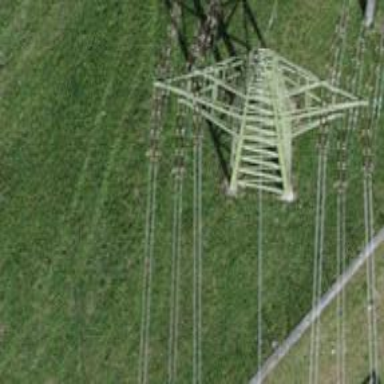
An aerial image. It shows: Power line is depicted.